Question: In my MVC app i have the following code:
'''
Private ipConecta As String = My.Computer.Registry.GetValue(
"HKEY_CURRENT_USER\Software\SPR4", "ConnString", Nothing)
'''
But looking in the Process monitor, i see that is pointing to another hive:

How can i make it pointing to read the registry on 'HKEY_CURRENT_USER\Software\SPR4'
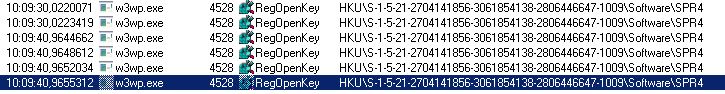
Answer: Finally, i resolve my issue, pointing to 'HKEY_LOCAL_MACHINE':
'''
Private reg As RegistryKey = Registry.LocalMachine.OpenSubKey("SOFTWARE\SPR4")
'''
And giving permissions on that key to the user 'IUSR'.